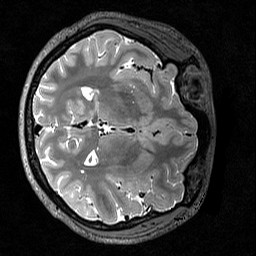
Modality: T2w
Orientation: axial
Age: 24
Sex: female
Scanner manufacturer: siemens
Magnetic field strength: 3 T
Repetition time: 3.2 s
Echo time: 0.565 s